Question: I am trying to use System.Drawing.Drawing2D.GraphicsPath.AddArc to draw an arc of an ellipse starting at 0 degrees and sweeping to 135 degrees.
The issue I am running in to is that for an ellipse, the arc drawn does not match up with what I would expect.
For example, the following code generates the image below. The green circles are where I would expect the end points of the arc to be using the formula for a point along an ellipse. My formula works for circles but not for ellipses.
Does this have something to do with polar versus Cartesian coordinates?
'''
private PointF GetPointOnEllipse(RectangleF bounds, float angleInDegrees)
{
float a = bounds.Width / 2.0F;
float b = bounds.Height / 2.0F;
float angleInRadians = (float)(Math.PI * angleInDegrees / 180.0F);
float x = (float)(( bounds.X + a ) + a * Math.Cos(angleInRadians));
float y = (float)(( bounds.Y + b ) + b * Math.Sin(angleInRadians));
return new PointF(x, y);
}
private void Form1_Paint(object sender, PaintEventArgs e)
{
Rectangle circleBounds = new Rectangle(250, 100, 500, 500);
e.Graphics.DrawRectangle(Pens.Red, circleBounds);
System.Drawing.Drawing2D.GraphicsPath circularPath = new System.Drawing.Drawing2D.GraphicsPath();
circularPath.AddArc(circleBounds, 0.0F, 135.0F);
e.Graphics.DrawPath(Pens.Red, circularPath);
PointF circlePoint = GetPointOnEllipse(circleBounds, 135.0F);
e.Graphics.DrawEllipse(Pens.Green, new RectangleF(circlePoint.X - 5, circlePoint.Y - 5, 10, 10));
Rectangle ellipseBounds = new Rectangle(50, 100, 900, 500);
e.Graphics.DrawRectangle(Pens.Blue, ellipseBounds);
System.Drawing.Drawing2D.GraphicsPath ellipticalPath = new System.Drawing.Drawing2D.GraphicsPath();
ellipticalPath.AddArc(ellipseBounds, 0.0F, 135.0F);
e.Graphics.DrawPath(Pens.Blue, ellipticalPath);
PointF ellipsePoint = GetPointOnEllipse(ellipseBounds, 135.0F);
e.Graphics.DrawEllipse(Pens.Green, new RectangleF(ellipsePoint.X - 5, ellipsePoint.Y - 5, 10, 10));
}
'''

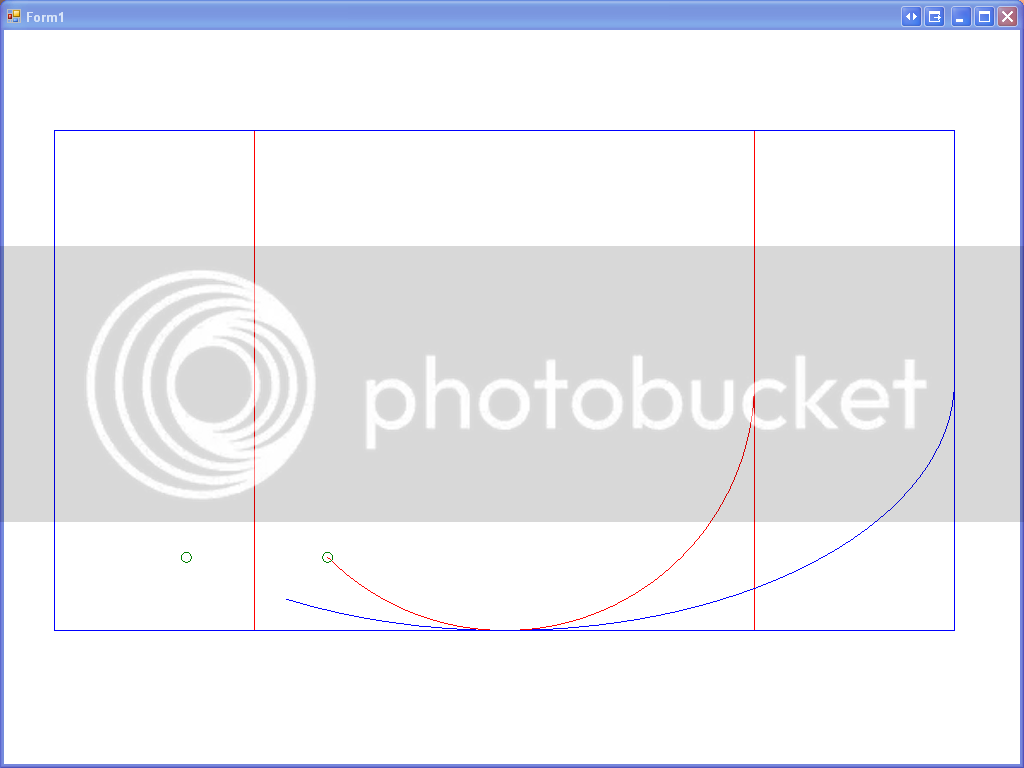
Answer: GraphicsPath.AddArc does exactly what you ask it to do -- it the arc up to a line projecting from the ellipse center, at an exact angle of 135 degrees clockwise from the x axis.
Unfortunately, this doesn't help when you're using the angle as a direct proportion of a pie chart slice you want to draw. To find out the angle B you need to use with AddArc, given an angle A that works on a circle, in radians, use:
'''
B = Math.Atan2(sin(A) * height / width, cos(A))
'''
Where and are those of the ellipse.
In your sample code, try adding the following at the end of Form1_Paint:
'''
ellipticalPath = new System.Drawing.Drawing2D.GraphicsPath();
ellipticalPath.AddArc(
ellipseBounds,
0.0F,
(float) (180.0 / Math.PI * Math.Atan2(
Math.Sin(135.0 * Math.PI / 180.0) * ellipseBounds.Height / ellipseBounds.Width,
Math.Cos(135.0 * Math.PI / 180.0))));
e.Graphics.DrawPath(Pens.Black, ellipticalPath);
'''
The result should look as follows:
<URL>